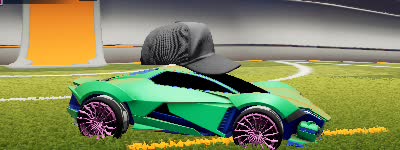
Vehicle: werewolf